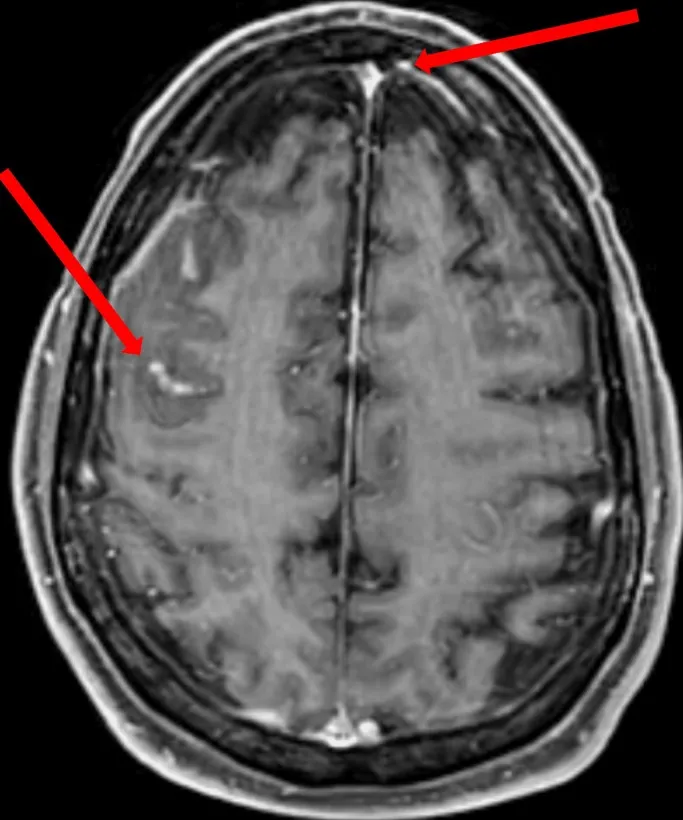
A; T1 post-contrast MRI brain demonstrates pachymeningeal leptomeningeal enhancement as well as areas of cortical edema (arrows).
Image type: radiology (mri)